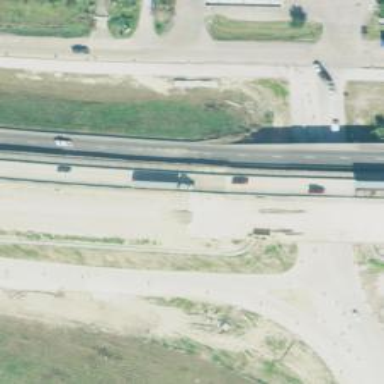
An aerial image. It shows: Motorway bridge.